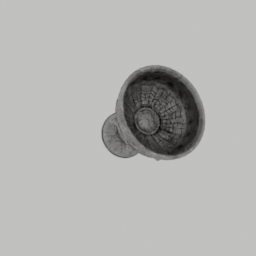
Label: decoration